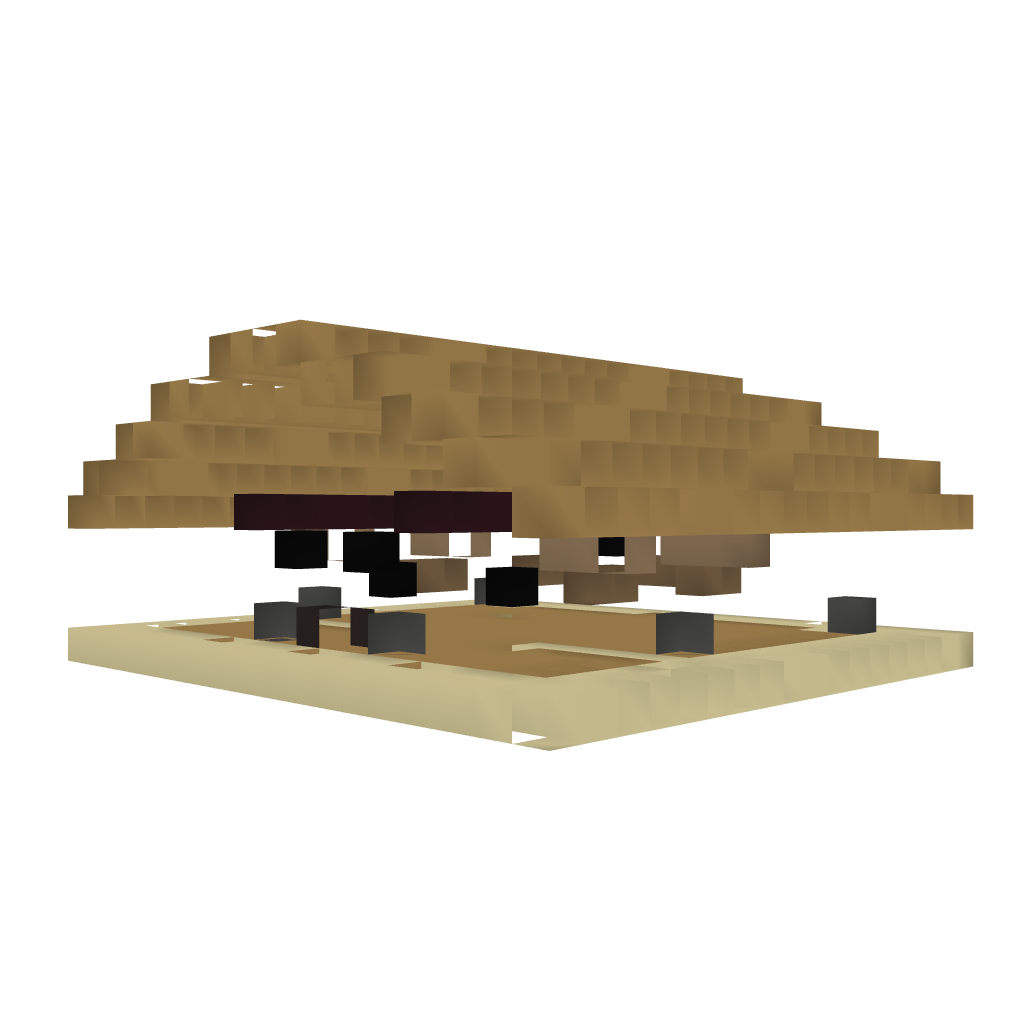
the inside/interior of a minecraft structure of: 4-horse Stable